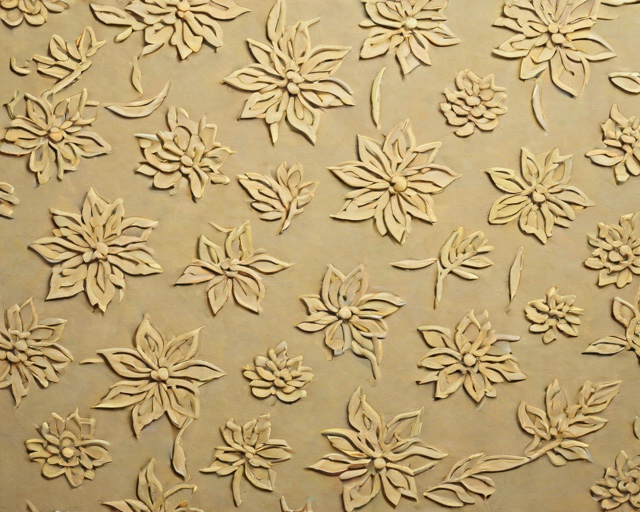
Category: Easter